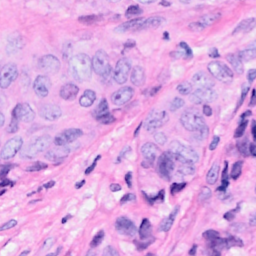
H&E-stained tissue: Breast